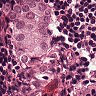
Metastatic tissue present: yes